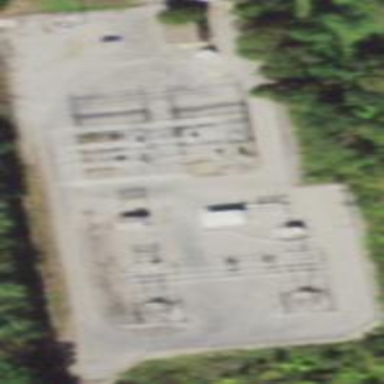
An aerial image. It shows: Outdoor distribution power substation.